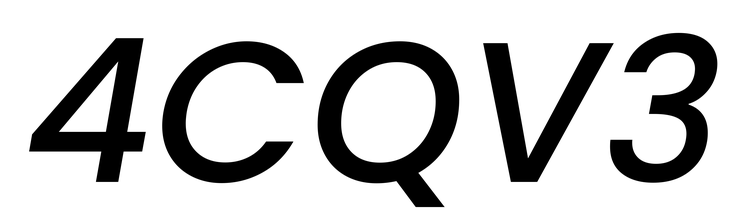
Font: Poppins-MediumItalic